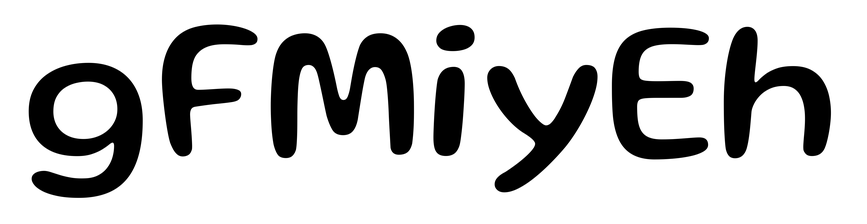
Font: Gluten_Regular